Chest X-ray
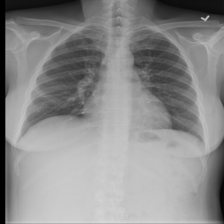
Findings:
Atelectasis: positive
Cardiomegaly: negative
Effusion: negative
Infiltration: negative
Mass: negative
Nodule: negative
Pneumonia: negative
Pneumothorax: negative
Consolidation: negative
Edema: negative
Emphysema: negative
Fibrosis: negative
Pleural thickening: negative
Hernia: negative